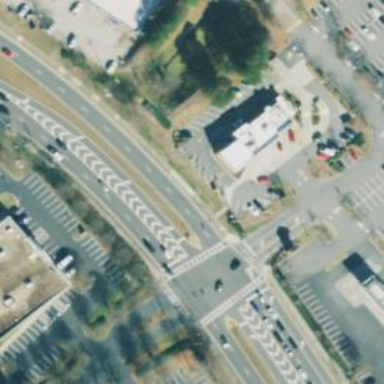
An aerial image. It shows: Crossing on cycleway.